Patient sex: F
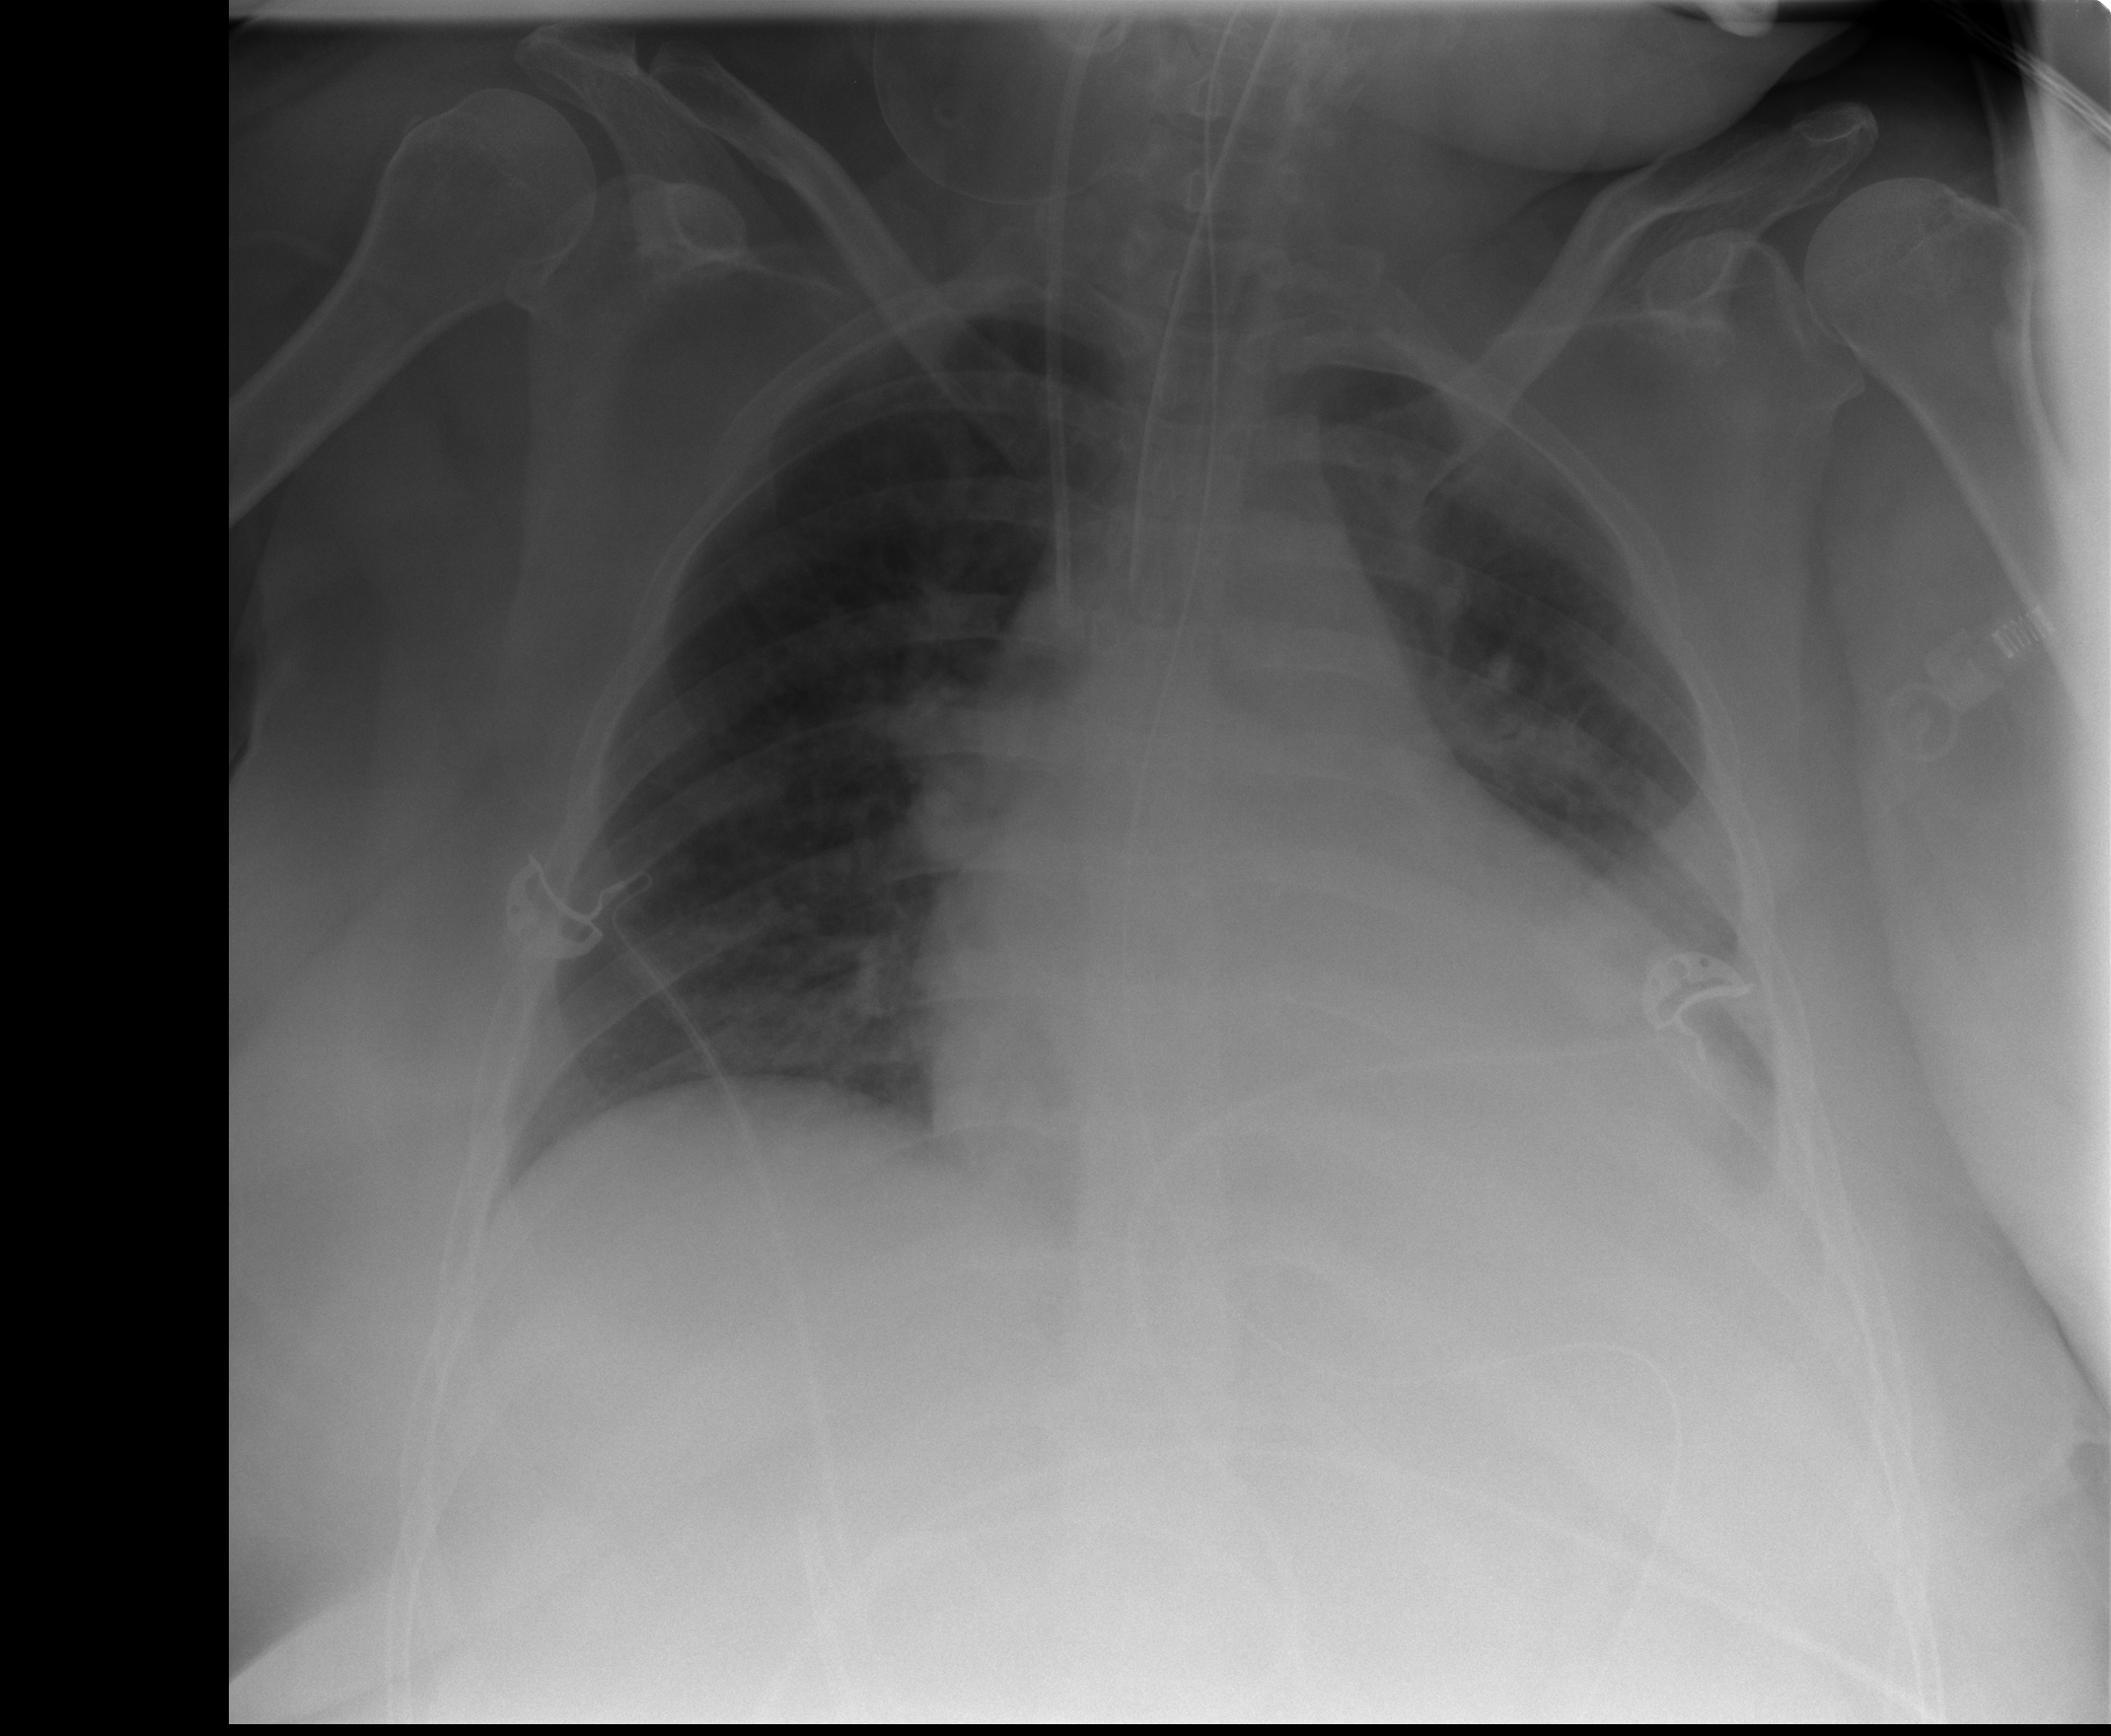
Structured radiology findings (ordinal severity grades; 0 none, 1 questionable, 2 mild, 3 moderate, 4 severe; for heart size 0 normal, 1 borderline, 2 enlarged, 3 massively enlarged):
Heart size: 3
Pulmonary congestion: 2
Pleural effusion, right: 0
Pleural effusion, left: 2
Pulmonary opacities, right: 1
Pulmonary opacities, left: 0
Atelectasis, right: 2
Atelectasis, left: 2